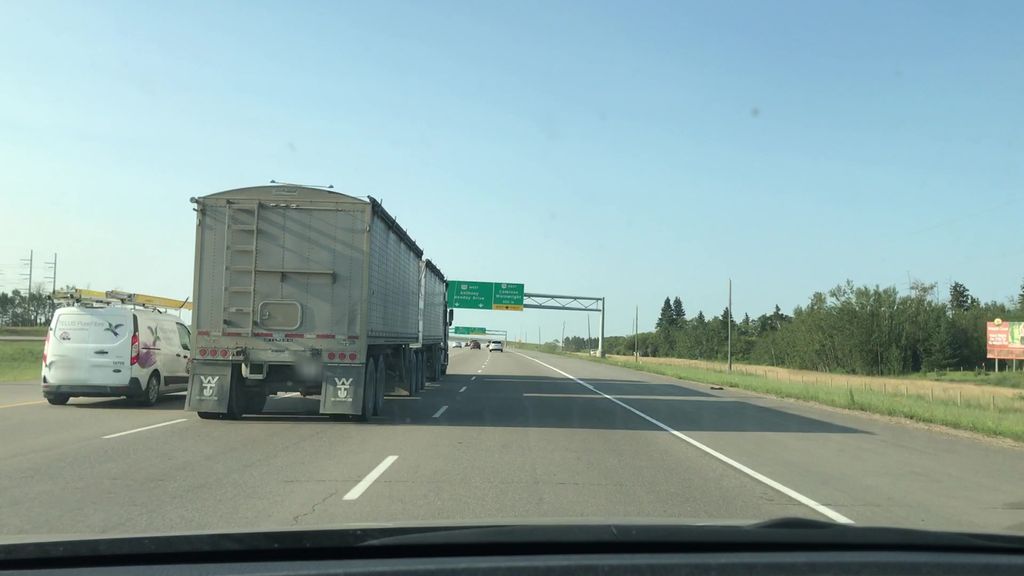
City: edmonton